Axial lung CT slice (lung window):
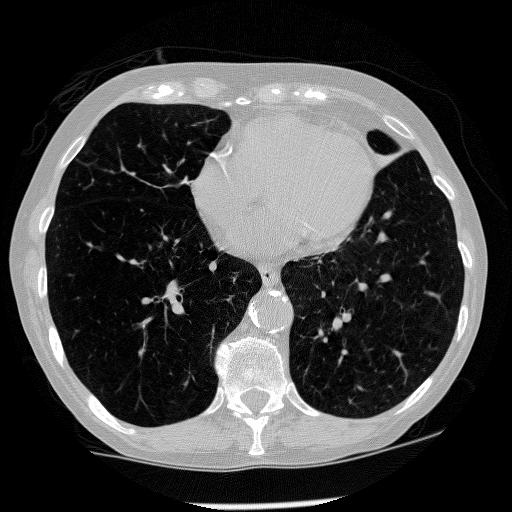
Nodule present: no